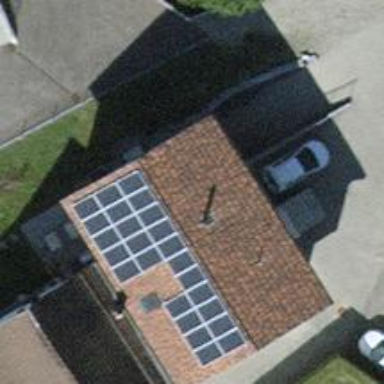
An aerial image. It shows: Small solar photovoltaic panel generator is producing electricity.